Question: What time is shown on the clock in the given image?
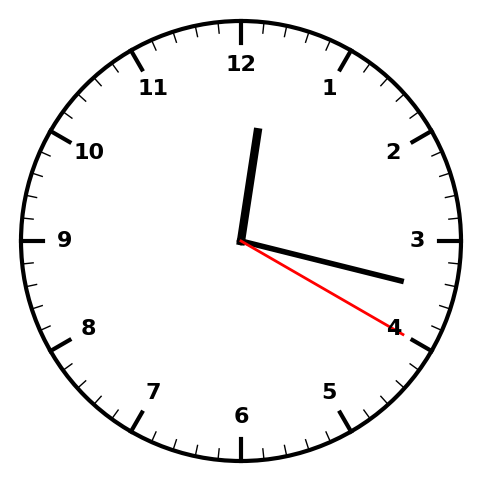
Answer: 12:17:20